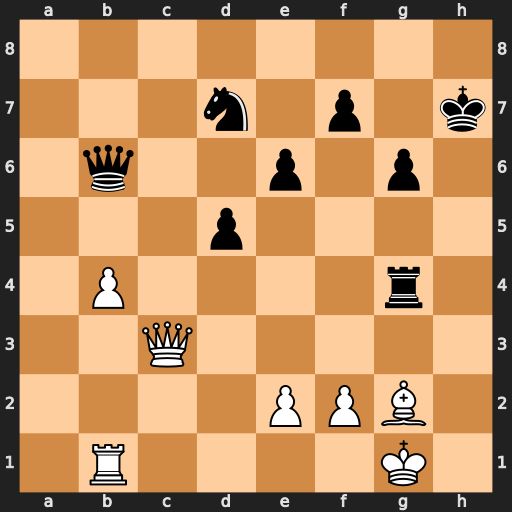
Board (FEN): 8/3n1p1k/1q2p1p1/3p4/1P4r1/2Q5/4PPB1/1R4K1
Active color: w
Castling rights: -
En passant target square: -
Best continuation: Qh3+ Kg7 Qxg4